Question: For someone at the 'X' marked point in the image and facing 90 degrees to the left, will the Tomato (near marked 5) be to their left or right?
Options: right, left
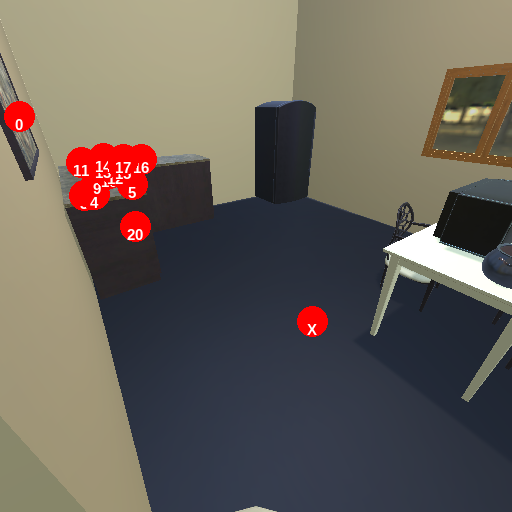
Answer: right